Question: I have a SQL query like this
'''
SELECT sam.AREATOPICID,
sec.SURVEYSECTION,
us.USERSURVEYID,
us.SURVEYAREATOPICID,
us.USERID,
usr.SURVEYUSERNAME,
us.COMMENT
FROM USERSURVEY us
INNER JOIN USERS usr
ON us.USERID = usr.USERID
INNER JOIN SURVEYAREATOPICMAPDEMO sam
ON sam.AREATOPICID = us.SURVEYAREATOPICID
INNER JOIN SECTION sec
ON sam.SURVEYSECTIONID = sec.SURVEYSECTIONID
ORDER BY us.USERID,
sam.AREATOPICID,
SURVEYSECTION
'''
Now, in SSRS I want to display report like this

Now for comment, I want in a particular row how many users have comment on it. This field only have to show count of comments that are not blank and for a particular row(i.e. question).
I have done for user1, user2 .., type of column but I am not able to count the comment.
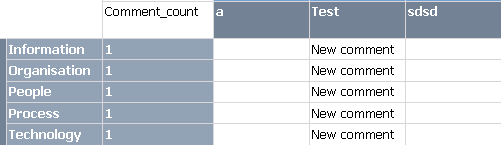
Answer: When you create your matrix, there are row (your question), column (your user) and a data cell (sum(COMMENT))in it. Right-click it and you should get 'Add Total' menu item. Use it to add a column total. Then you can position that column to an appropriate location in your table.
For counting records you use COUNT() like 'COUNT(Fields!Comment.Value)'
For counting non-empty/null values use:
'''
SUM(IIF(IsNothing(Fields!Comment.Value) OR (Fields!Comment.Value = ""),0,1))
'''